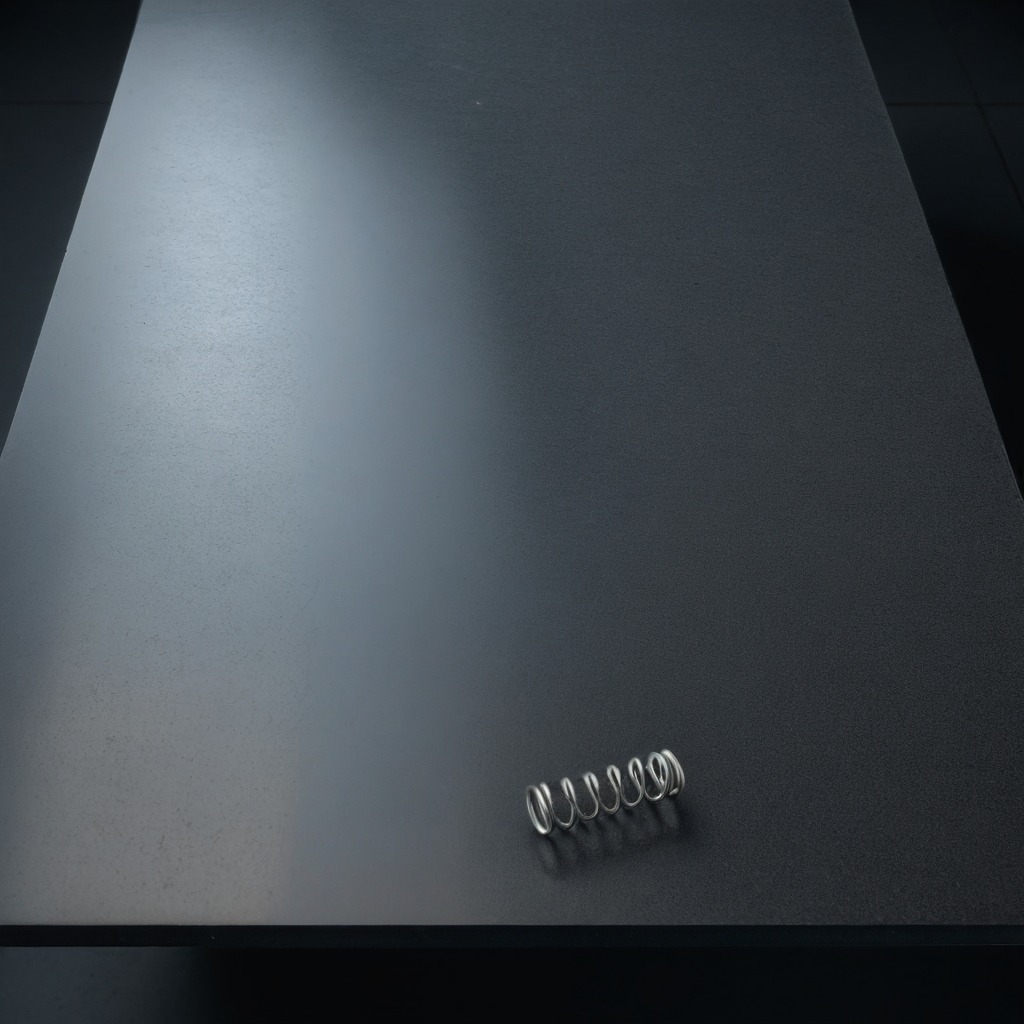
A coiled metal spring is lying on the clean granite table inside a workshop at night dim ambient light soft shadows worn but